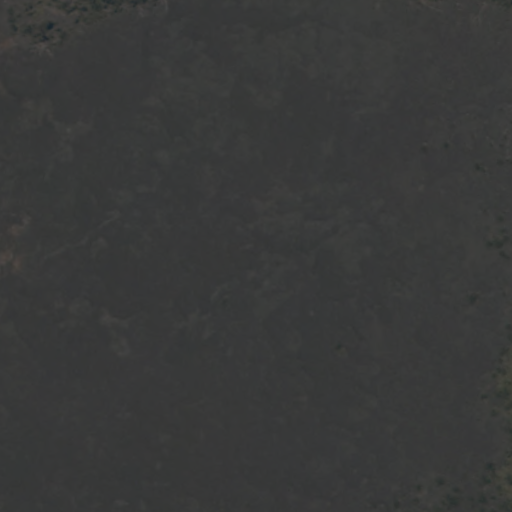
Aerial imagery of crater(s) in Hawaii named Makaopuhi Crater containing only unknown